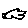
Label: cloud